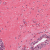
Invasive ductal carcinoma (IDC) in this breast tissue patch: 0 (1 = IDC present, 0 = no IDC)